Question: I'm building an 'ExpandableListView' in which there are groups of radio buttons.
Currently, I am able to handle the click event on each radio button and select the corresponding one and deselect the others. But there is just one more thing needed to make it perfect. That is displaying the value of the selected checkbox in the group view so the user can see what is selected without expanding it.
For that purpose, I have a 'TextView' in the group view. Is it possible to update that 'TextView' when a checkbox is selected in the child view?
Here is a screenshot of what I have right now:

Basically what I want to accomplish is to make it write the value of the selected checkbox instead of "Regular".
Thanks.
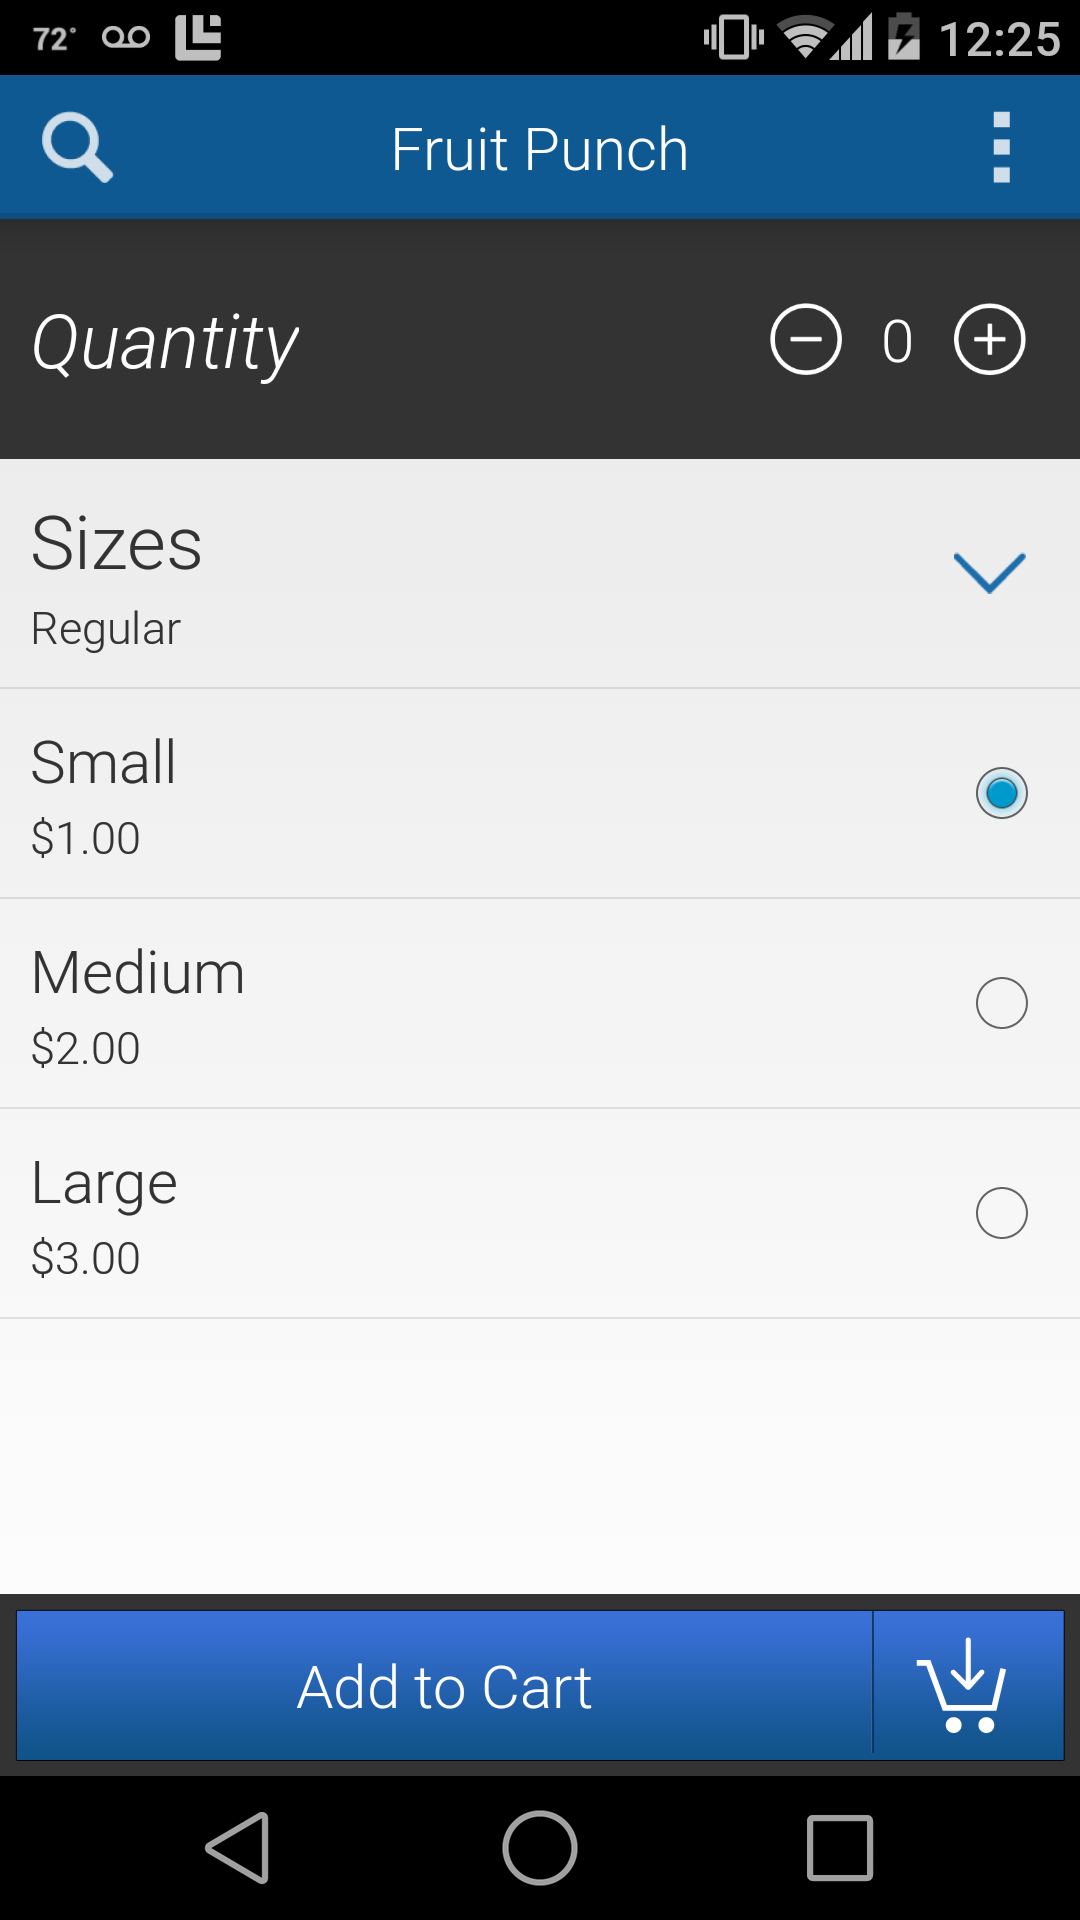
Answer: in your example, it seems perfectly reasonable to save a reference to your 'TextView' inside a member variable when it is created. you can then easily update its value by calling 'setText()' on it from within your checkbox's click handler.
it is neither necessary nor desirable to call 'notifyDataSetChanged()'.